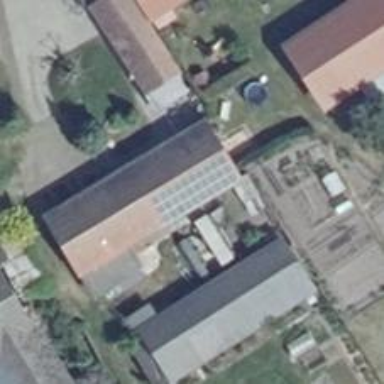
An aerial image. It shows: Solar-powered generator using photovoltaic technology. This small installation generates electricity through solar photovoltaic panels.